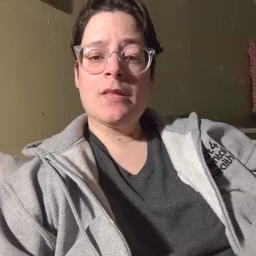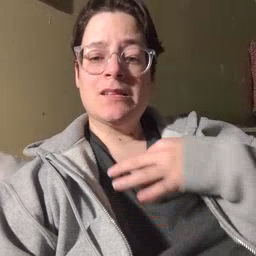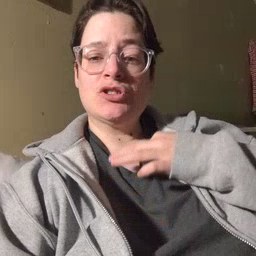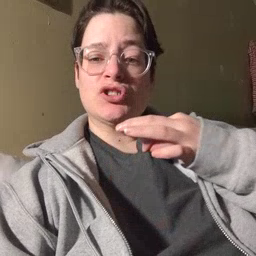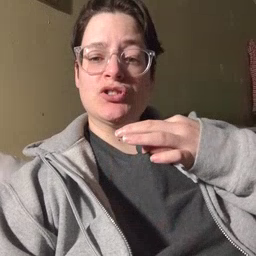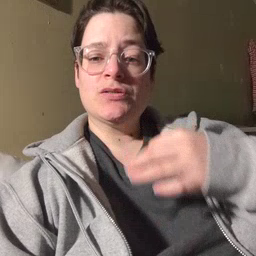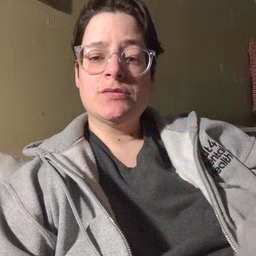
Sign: shirt